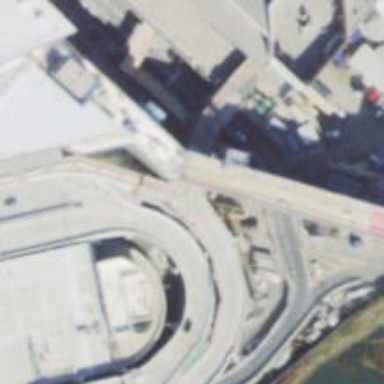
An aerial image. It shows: Asphalt road that goes through building passage tunnel. The road is tertiary link.